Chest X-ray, AP view. Patient: 14 years old, sex F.
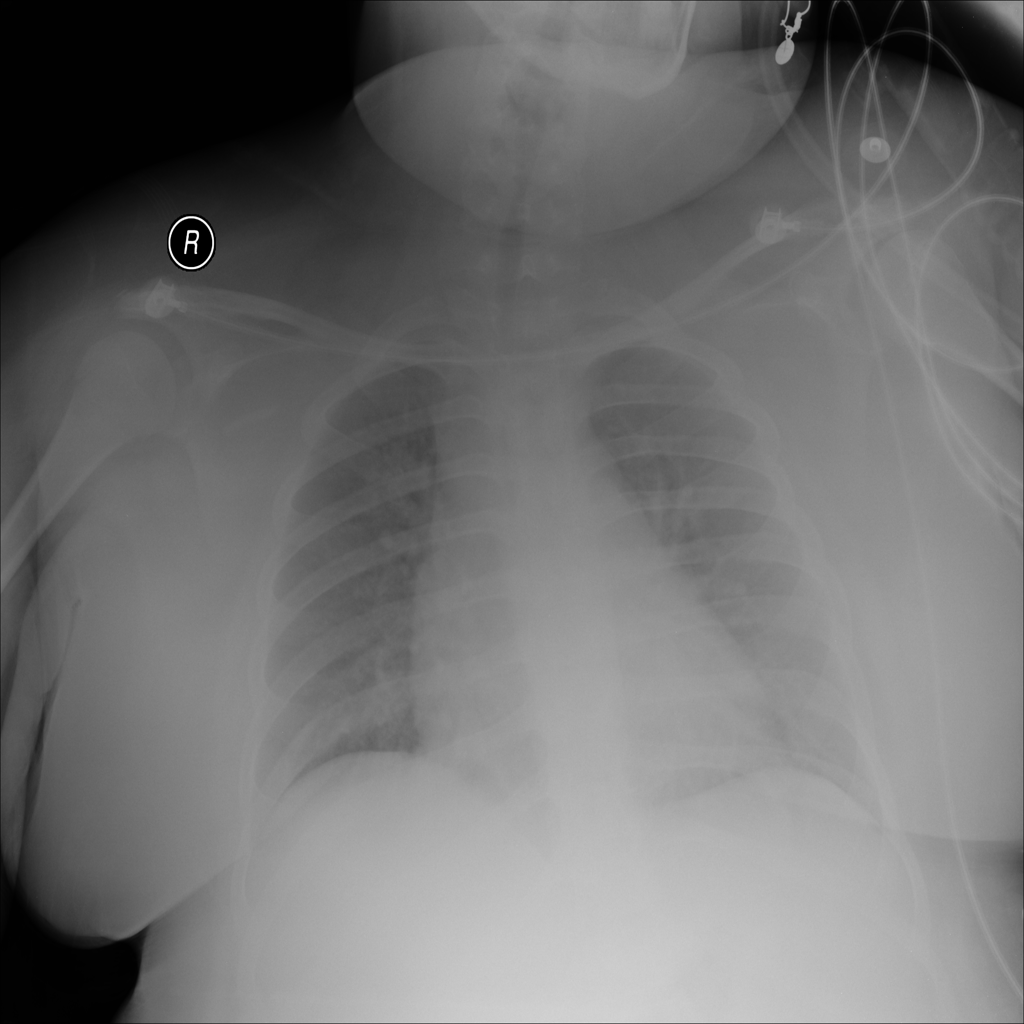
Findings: No Finding